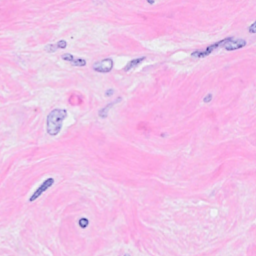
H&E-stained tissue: Breast